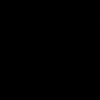
Label: dusty